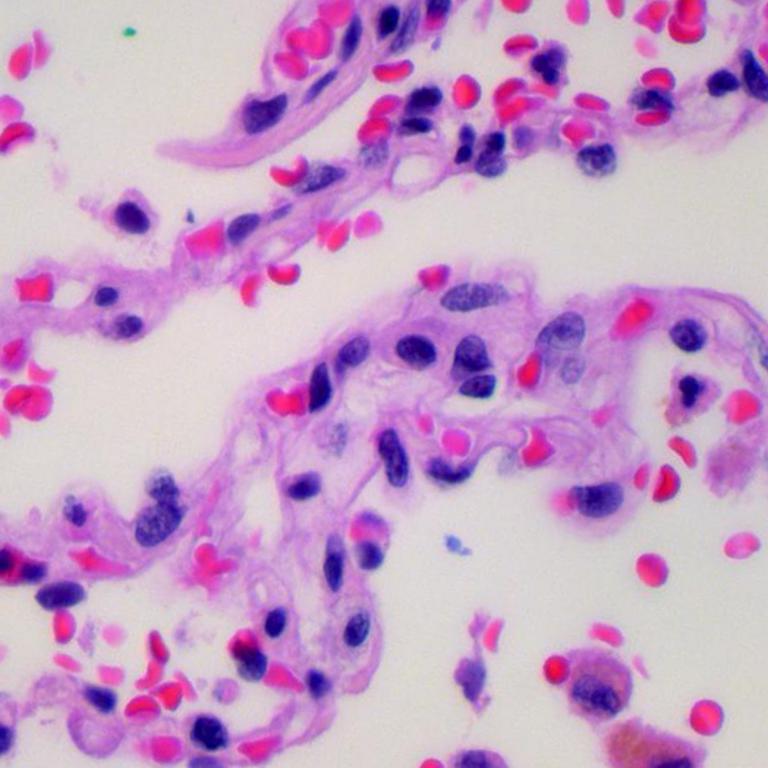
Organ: lung
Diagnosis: benign